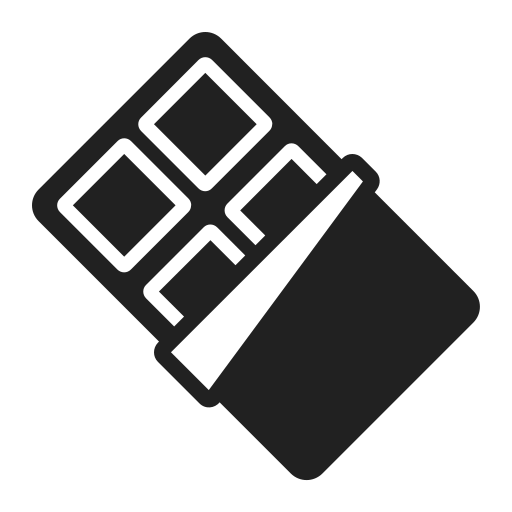
chocolate bar high contrast